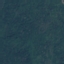
Label: Forest